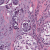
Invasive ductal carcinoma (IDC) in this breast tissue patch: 1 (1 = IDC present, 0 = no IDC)